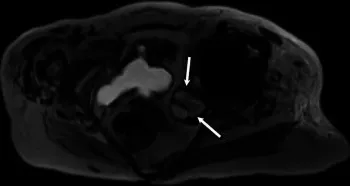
Posteromedial to the acetabulum (4.7 cm x 4.8 cm x 8.8 cm, arrows).
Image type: radiology (mri)